Question: Trying to automate IIS setup for my website using InnoSetup including setting up the SSL certificate.
I've been successful with creating the self-signed SSL cert using SelfSSL, so far everything works ok except that I'm not sure how to automate the last process of binding the SSL cert (created using SelfSSL) to my website.

Referring to the picture above, how can I use command line to tell IIS bind the SSL cert (which named "Testing" in this case) to my website?
P/S: There's another similar question here:
<URL>
But that requires the person who run the command to get hold of the beforehand.
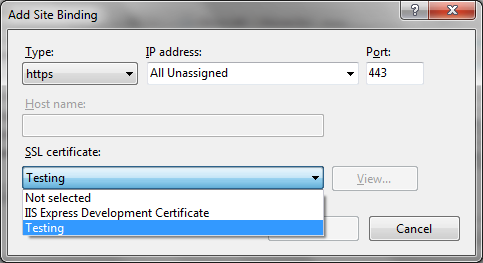
Answer: OK, so I just found a solution for myself using Powershell.
Here's the powershell script to retrieve the certhash:
'''
$hostname = 'example.com';
$certhash = dir cert:localmachine\my | where {$_.Subject -eq "CN=$($hostname)"} | select -first 1 | select-object -ExpandProperty Thumbprint
'''
With that certhash info, we can now proceed with netsh command to bind the sslcert to our site:
'''
netsh http add sslcert ipport=0.0.0.0:443 certhash=$certhash appid="{<PHONE>-8899-AABBCCDDEEFF}"
'''